Question: I'm trying to come up with a model for managing Person and its Friends.
- - -
Roughly, the schema looks something like this:

I cannot figure out how to achieve the same with EF Code First. This is what I have so far but this doesn't create the required schema
'''
public class Person
{
public long Id { get; set; }
public string Name { get; set; }
public string Email { get; set; }
public virtual ICollection<Person> Friends { get; set; } // is this right?
}
public class Friend {
public long Id { get; set; }
public long PersonId { get; set; } // Person whose Friend this guy is
public virtual ICollection<Group> Groups { get; set; }
// other fields
}
public class Group{
public long Id { get; set; }
public string Name { get; set; }
}
'''
Can someone help me figure out this mess?
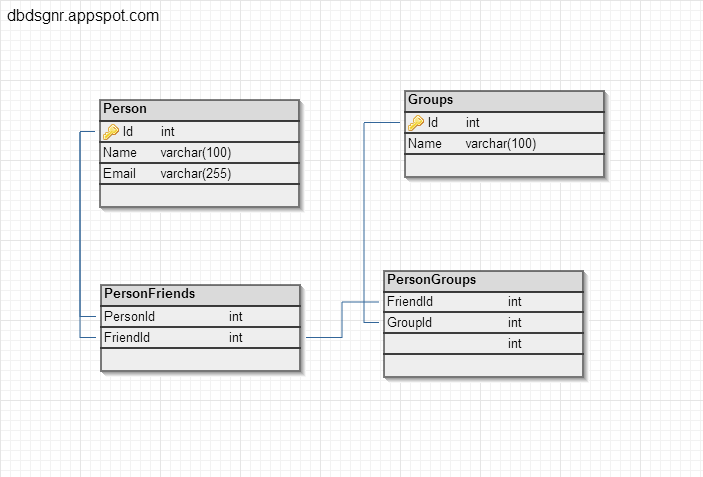
Answer: You need self referencing many-to-many relation on 'Person' because you current model allows each person to have many friends but in the same time each person can be friend with only one other person.
Try this:
'''
public class Person
{
public long Id { get; set; }
public string Name { get; set; }
public string Email { get; set; }
public virtual ICollection<Person> FriendWith { get; set; }
public virtual ICollection<Person> FriendOf { get; set; }
}
'''
And you can add this fluent-API mapping:
'''
modelBuilder.Entity<Person>()
.HasMany(p => p.FriendWith)
.WithMany(p => p.FriendOf)
.Map(m => {
m.MapLeftKey("PersonId");
m.MapRightKey("FriendId");
m.ToTable("PersonFriends");
});
'''
It may seem strange but associations in EF builds oriented graph => if a person A is friend with a person B it is considered as different relation then if a person B is friend with a person A. One of these relations will be in 'FriendWith' collection and another will be in 'FriendOf' collection.